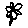
Label: flower